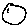
Label: moon